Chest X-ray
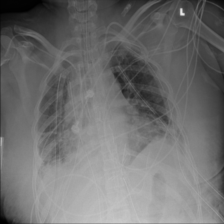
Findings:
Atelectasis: negative
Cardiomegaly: negative
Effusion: negative
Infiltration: negative
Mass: negative
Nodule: negative
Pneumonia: negative
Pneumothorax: negative
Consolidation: negative
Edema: negative
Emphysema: negative
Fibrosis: negative
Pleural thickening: negative
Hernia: negative